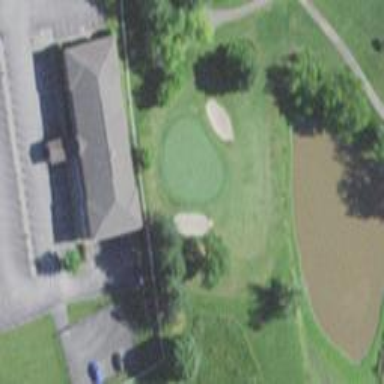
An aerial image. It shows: Golf hole.